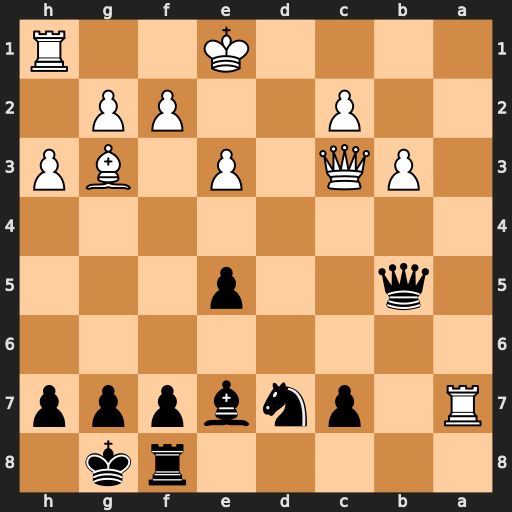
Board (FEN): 5rk1/R1pnbppp/8/1q2p3/8/1PQ1P1BP/2P2PP1/4K2R
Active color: b
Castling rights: K
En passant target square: -
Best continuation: Bb4 Qxb4 Qxb4+